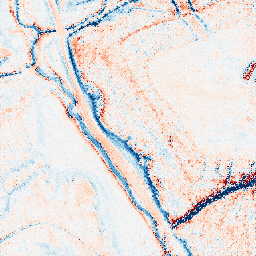
Category: edge_preserving
Decomposition family: anisotropic_diffusion
Decomposition parameters: iterations: 50
kappa: 50
gamma: 0.2
Upsampling method: regularized
Upsampling parameters: scale: 2
lambda_reg: 0.1
Upsampling scale: 2